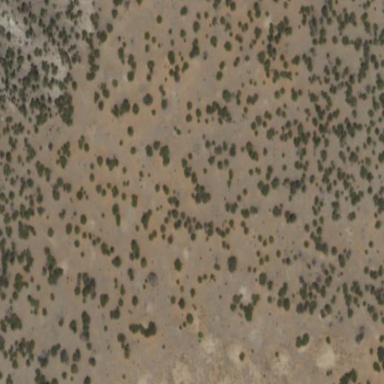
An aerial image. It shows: Area covered in scrub vegetation.